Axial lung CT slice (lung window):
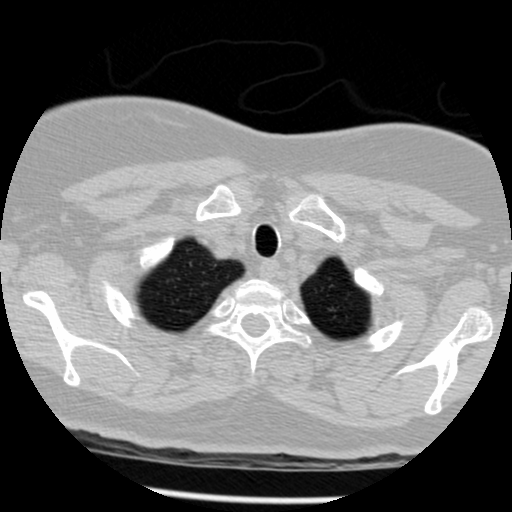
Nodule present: no